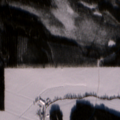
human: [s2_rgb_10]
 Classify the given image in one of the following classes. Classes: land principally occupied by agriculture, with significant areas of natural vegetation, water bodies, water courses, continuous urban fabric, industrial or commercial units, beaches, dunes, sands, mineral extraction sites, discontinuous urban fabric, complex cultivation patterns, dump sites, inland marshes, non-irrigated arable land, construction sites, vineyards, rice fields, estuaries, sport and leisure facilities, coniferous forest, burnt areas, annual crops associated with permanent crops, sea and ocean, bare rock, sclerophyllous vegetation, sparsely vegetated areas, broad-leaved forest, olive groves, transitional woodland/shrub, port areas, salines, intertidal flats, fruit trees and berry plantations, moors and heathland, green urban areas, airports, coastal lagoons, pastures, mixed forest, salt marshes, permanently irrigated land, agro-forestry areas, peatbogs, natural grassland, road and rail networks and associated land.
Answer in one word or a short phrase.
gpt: non-irrigated arable land, land principally occupied by agriculture, with significant areas of natural vegetation, coniferous forest, mixed forest, transitional woodland/shrub